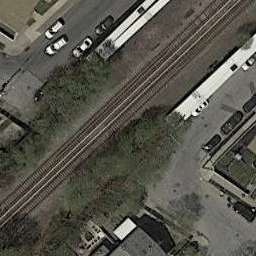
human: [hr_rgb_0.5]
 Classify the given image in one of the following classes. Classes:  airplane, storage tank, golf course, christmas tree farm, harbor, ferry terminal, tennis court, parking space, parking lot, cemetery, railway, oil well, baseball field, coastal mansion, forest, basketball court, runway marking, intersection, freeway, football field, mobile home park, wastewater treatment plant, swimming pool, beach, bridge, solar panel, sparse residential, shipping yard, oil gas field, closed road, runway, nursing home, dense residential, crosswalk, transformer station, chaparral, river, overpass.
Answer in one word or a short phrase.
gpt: railway